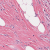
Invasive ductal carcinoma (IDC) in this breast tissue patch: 0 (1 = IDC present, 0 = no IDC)